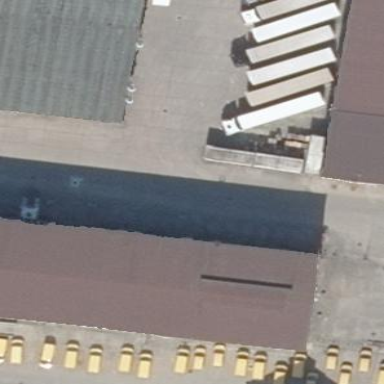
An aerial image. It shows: Industrial building.